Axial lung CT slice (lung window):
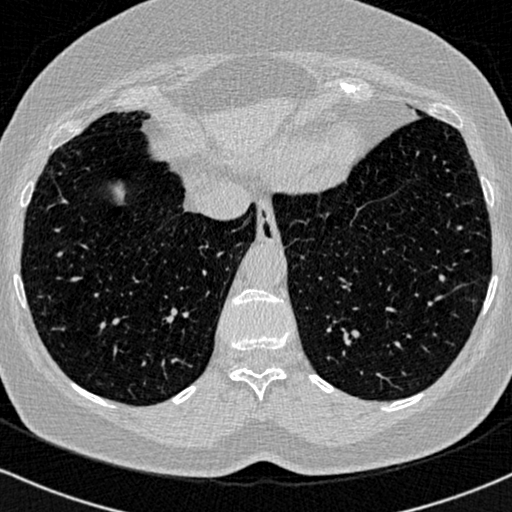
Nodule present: no